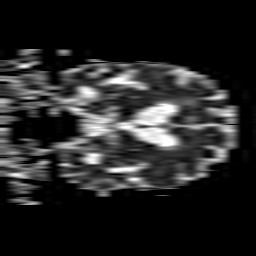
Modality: ADC
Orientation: coronal
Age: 77
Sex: male
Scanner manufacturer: philips
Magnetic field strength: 1.5 T
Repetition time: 3.51 s
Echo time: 0.07078 s